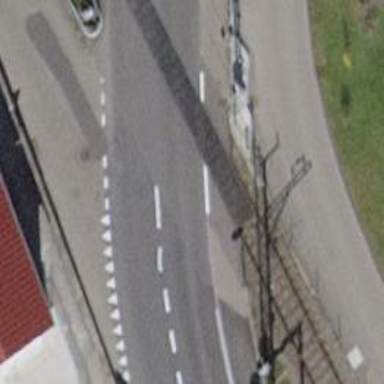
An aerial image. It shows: Railway crossing with lights and double half barrier.